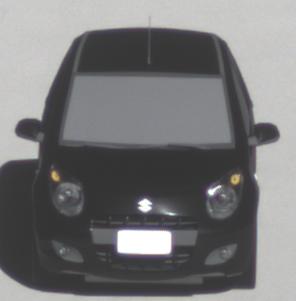
Make: Suzuki
Model: Alto 1.0
Detailed model: Alto (V)
Model produced from: 2011/02
Model produced until: 2011/03
Doors: 5
Color: black
Road condition: dry road
Daytime: morning or afternoon
Contrast: high contrast